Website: crate-barrel
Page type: customer-info-address
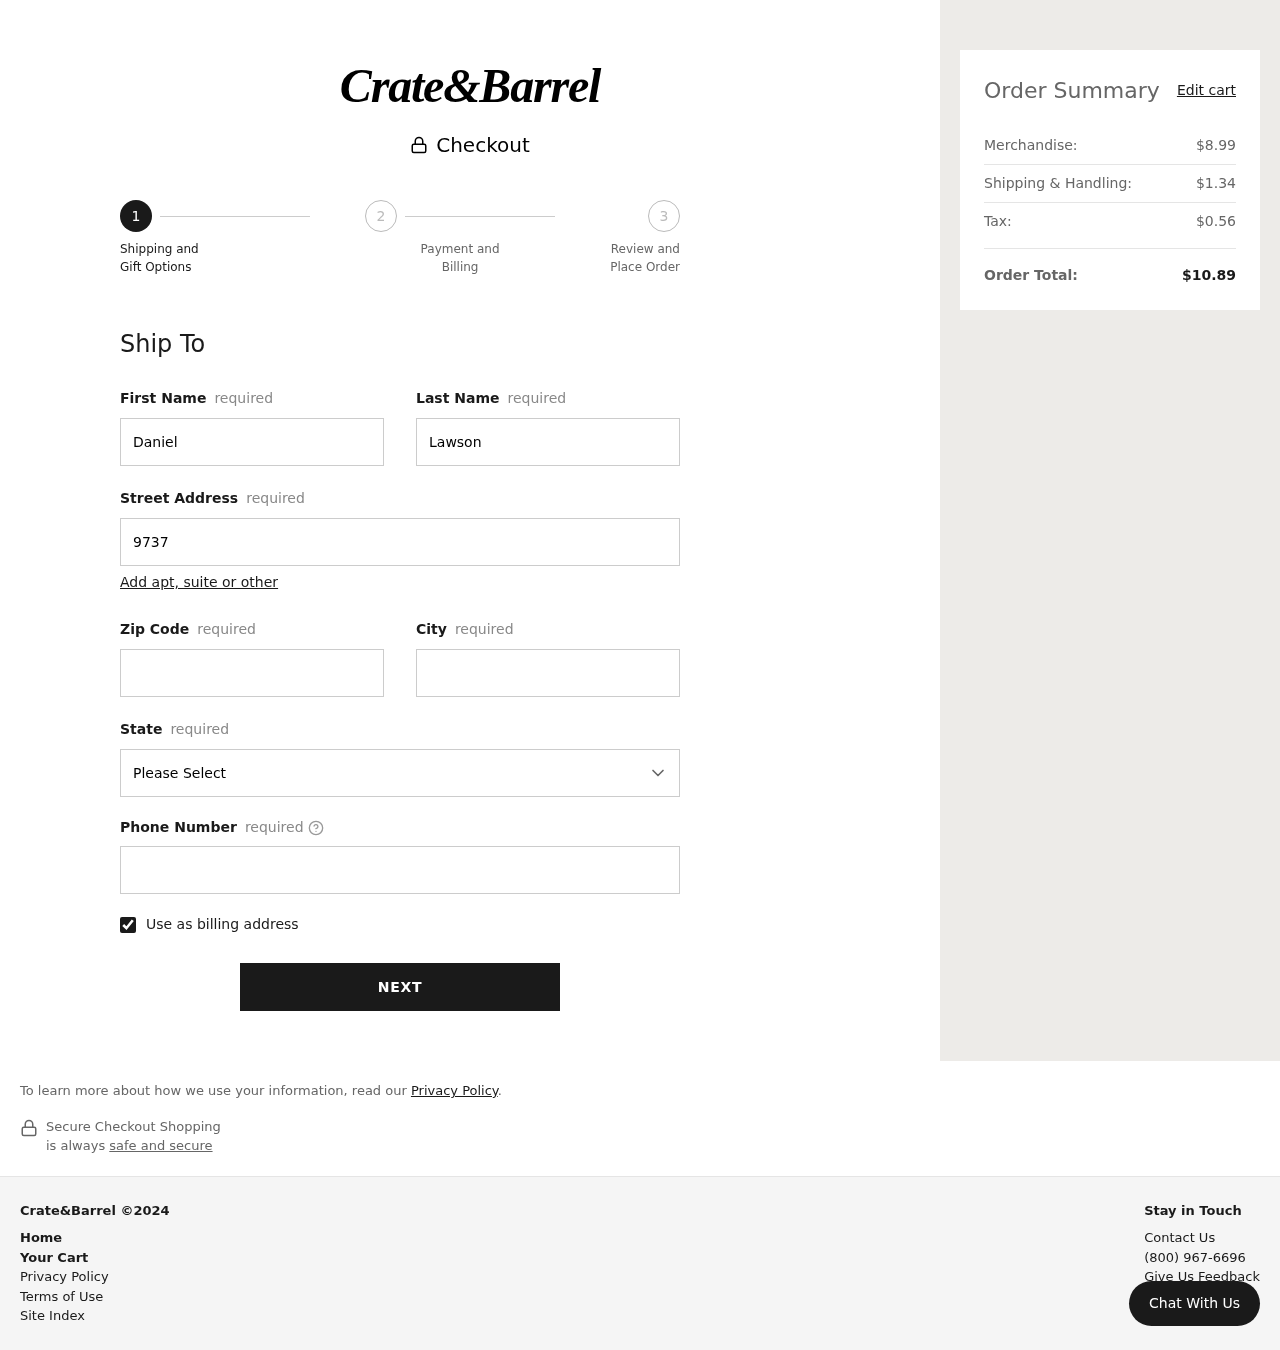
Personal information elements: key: PII_CITY
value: Dixonchester
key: PII_FIRSTNAME
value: Daniel
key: PII_LASTNAME
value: Lawson
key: PII_PHONE
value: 5947008885
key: PII_POSTCODE
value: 33611
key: PII_STATE
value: Maryland
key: PII_STREET
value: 9737 Blair River
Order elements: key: ORDER_SUBTOTAL
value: $8.99
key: ORDER_SHIPPING_COST
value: $1.34
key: ORDER_TAX
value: $0.56
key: ORDER_TOTAL
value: $10.89